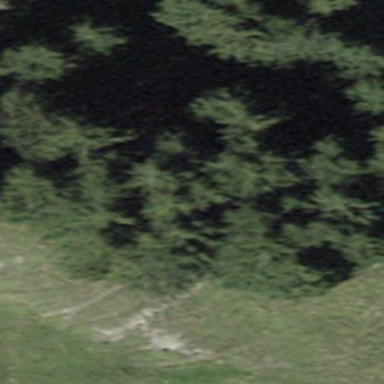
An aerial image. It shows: Forest area.